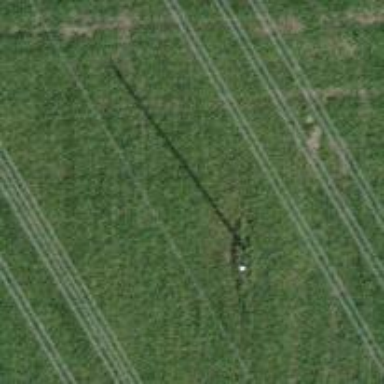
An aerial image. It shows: Straight power pole with straight line management system.